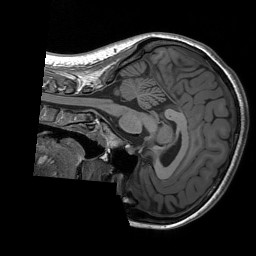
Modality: T1w
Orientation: sagittal
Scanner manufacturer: siemens
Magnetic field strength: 3 T
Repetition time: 1.76 s
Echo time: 0.0022 s